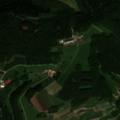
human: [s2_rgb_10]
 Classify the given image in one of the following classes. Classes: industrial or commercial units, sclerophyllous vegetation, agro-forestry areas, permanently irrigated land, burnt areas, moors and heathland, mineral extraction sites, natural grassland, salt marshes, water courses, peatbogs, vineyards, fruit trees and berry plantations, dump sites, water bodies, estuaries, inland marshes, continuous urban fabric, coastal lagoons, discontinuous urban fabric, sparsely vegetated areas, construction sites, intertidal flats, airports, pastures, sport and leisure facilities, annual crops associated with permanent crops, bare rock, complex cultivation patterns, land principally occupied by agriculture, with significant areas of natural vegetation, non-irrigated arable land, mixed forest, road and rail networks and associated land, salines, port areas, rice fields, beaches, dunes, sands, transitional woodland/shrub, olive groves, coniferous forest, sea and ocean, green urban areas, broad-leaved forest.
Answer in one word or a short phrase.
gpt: non-irrigated arable land, complex cultivation patterns, broad-leaved forest, mixed forest